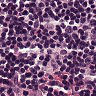
Metastatic tissue present: no